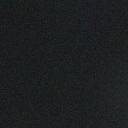
Screen state: off